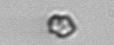
Label: Heterocapsa_rotundata